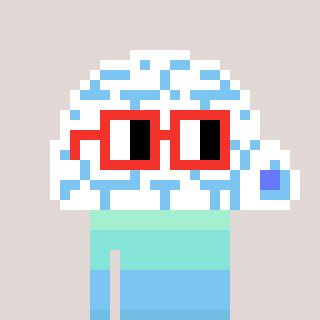
a pixel art character with square red glasses, a igloo-shaped head and a grayscale-colored body on a warm background